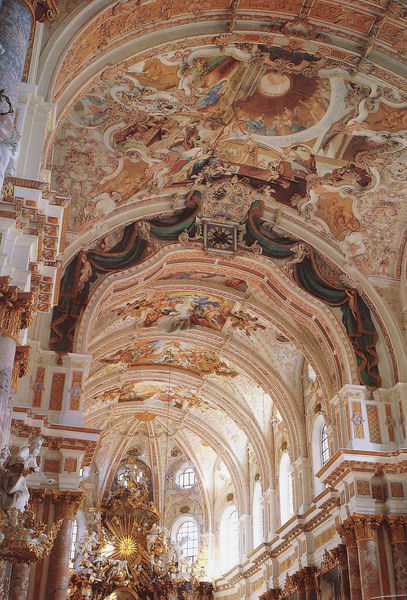
Titel: Kloster Fürstenfeld
Künstler: Giovanni Antonio Viscardi
Standort: Fürstenfeldbruck, Kloster Fürstenfeld (EU - D - Bayern)
Schlagwörter: weiß, fenster, licht, marmor, säulen, barock, kirche, gold, decke, wandmalerei, uhr, stuck, foto, gewölbe, strahlen, kapitell, gesims, fresken, deckengemälde, fresko, fresco, deckengewölbe